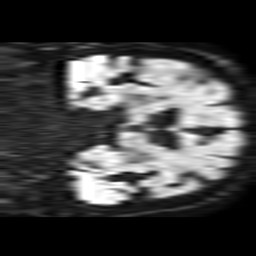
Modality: TRACE
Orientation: coronal
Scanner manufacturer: philips
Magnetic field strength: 1.5 T
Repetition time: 3.398 s
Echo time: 0.06922 s